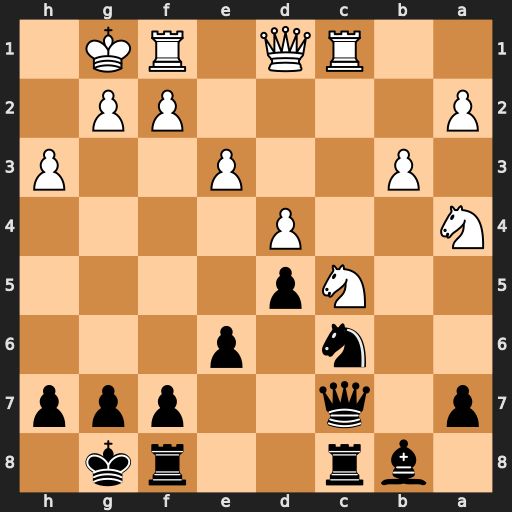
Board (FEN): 1br2rk1/p1q2ppp/2n1p3/2Np4/N2P4/1P2P2P/P4PP1/2RQ1RK1
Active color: b
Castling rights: -
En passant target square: -
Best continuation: Qh2#